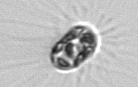
Label: Corethron_hystrix